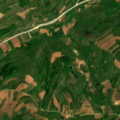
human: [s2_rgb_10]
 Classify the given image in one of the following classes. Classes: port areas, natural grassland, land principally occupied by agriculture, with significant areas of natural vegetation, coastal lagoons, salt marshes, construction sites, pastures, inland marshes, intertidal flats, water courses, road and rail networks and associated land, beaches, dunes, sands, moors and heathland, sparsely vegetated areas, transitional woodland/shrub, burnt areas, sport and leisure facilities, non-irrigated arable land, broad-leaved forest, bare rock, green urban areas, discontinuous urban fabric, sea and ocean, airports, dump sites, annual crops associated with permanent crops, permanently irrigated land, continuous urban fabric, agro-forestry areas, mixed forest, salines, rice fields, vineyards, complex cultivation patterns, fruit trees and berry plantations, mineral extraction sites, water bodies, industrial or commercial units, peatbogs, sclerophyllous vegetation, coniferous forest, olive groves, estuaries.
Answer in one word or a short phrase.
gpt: complex cultivation patterns, land principally occupied by agriculture, with significant areas of natural vegetation